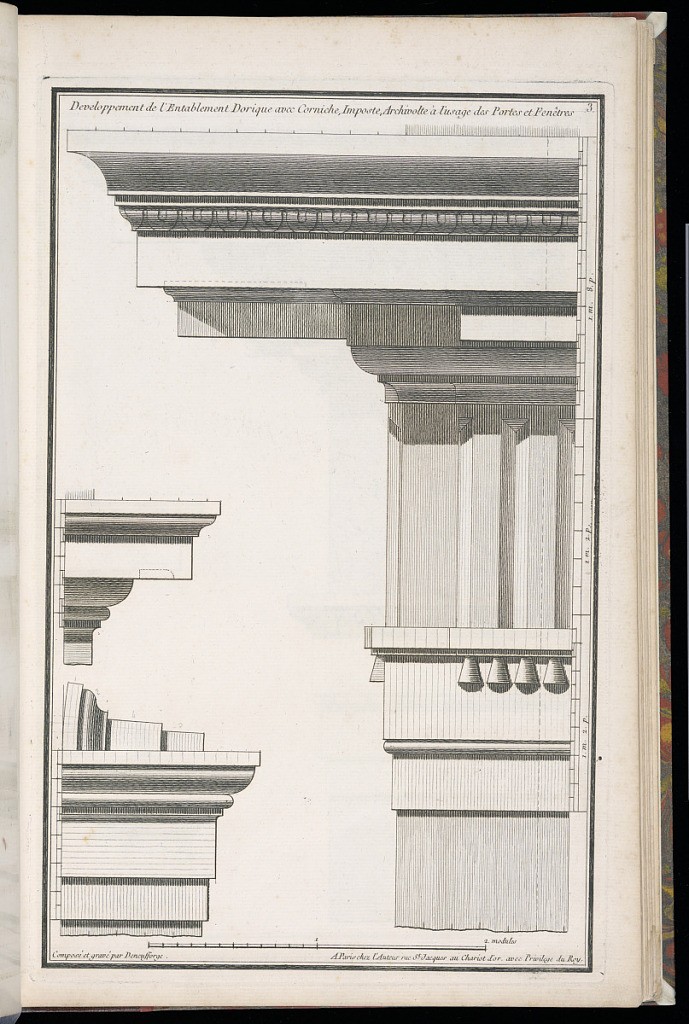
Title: Developpement de l'Entablement Dorique avec Corniche, Imposte, Archivolte à l'usage des Portes et Fenêtres
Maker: Jean-François de Neufforge, Flemish, 1714–1791
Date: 1768
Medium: Engraving on paper
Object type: Print
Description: Façade and profiles of an entablature in the style of the Doric order. The plate is signed and numbered.